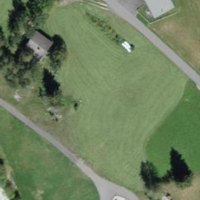
EUNIS habitat code: 55
Species observed at this site:
Maniola jurtina